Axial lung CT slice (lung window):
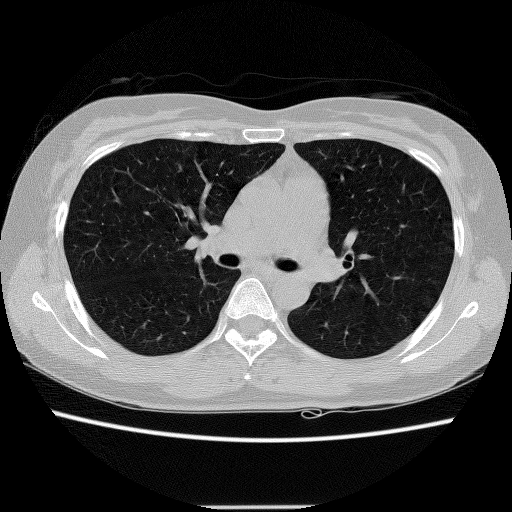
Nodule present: no